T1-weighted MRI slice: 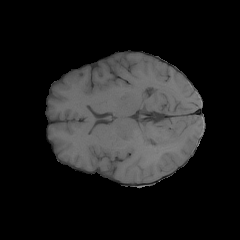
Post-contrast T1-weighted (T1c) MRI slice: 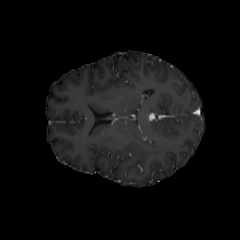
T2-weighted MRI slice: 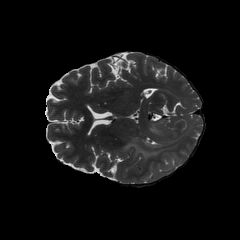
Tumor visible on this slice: yes